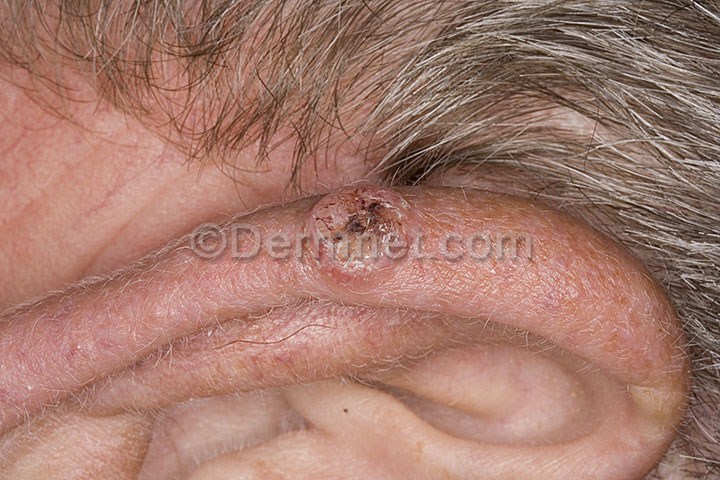
Disease: Seborrheic Keratoses and other Benign Tumors